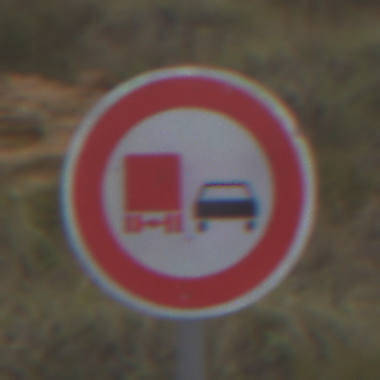
Verkehrszeichen: UeberholverbotKraftfahrzeuge
Umgebung: Outdoor, Nature
Tageszeit: Midday
Wetter: Overcast
Licht: Natural
Jahreszeit: NotSpecified
Kontrast: LowContrast